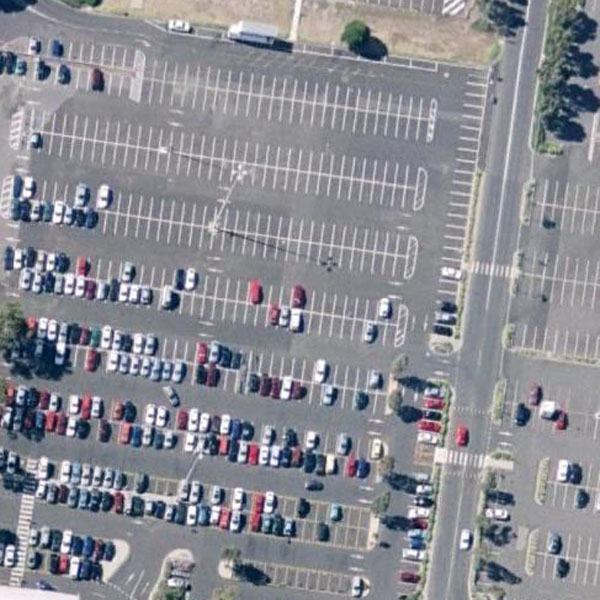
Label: Parking